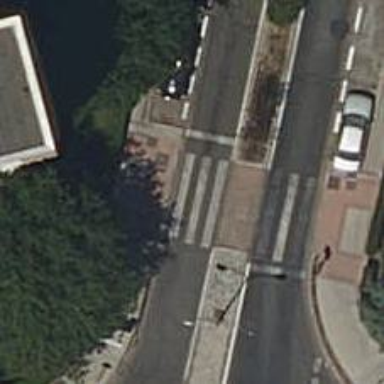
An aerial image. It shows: Road crossing with traffic signals.